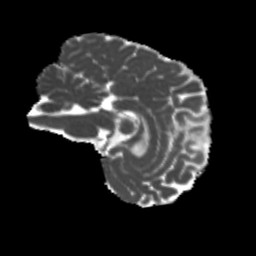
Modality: MD
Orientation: sagittal
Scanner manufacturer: siemens
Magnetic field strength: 3 T
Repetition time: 4 s
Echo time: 0.0594 s